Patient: sex F, age 49
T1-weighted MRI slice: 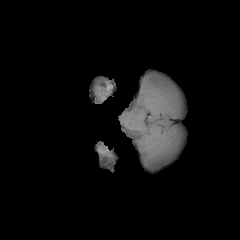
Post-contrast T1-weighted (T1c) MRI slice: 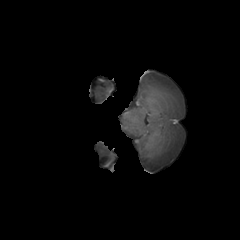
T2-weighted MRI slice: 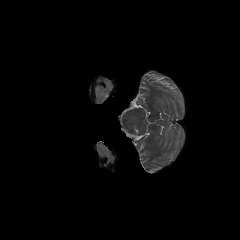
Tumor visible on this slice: no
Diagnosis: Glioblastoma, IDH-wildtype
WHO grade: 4